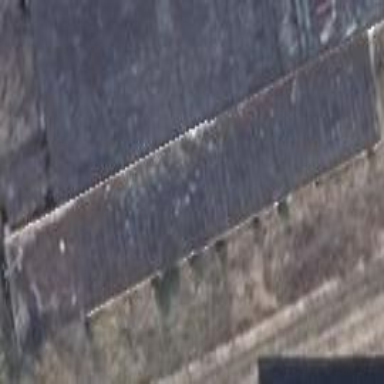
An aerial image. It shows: Part of building.